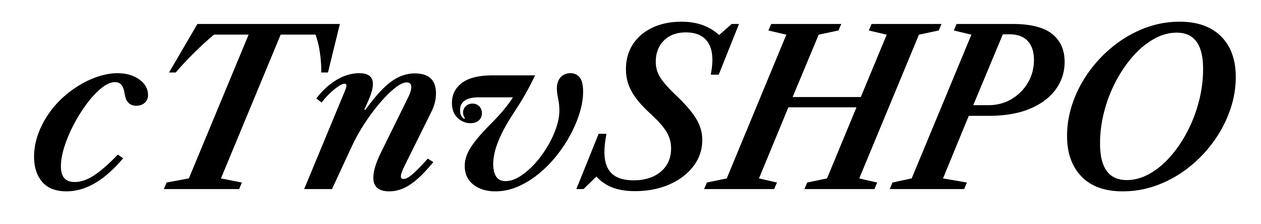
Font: LibreCaslonText-Italic_SemiBold_Italic